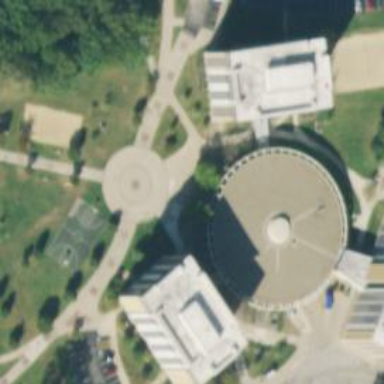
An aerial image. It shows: Modern university building with flat roof. The building has tan color with brown flat roof.